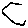
Label: hexagon